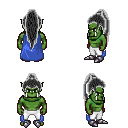
a pixel art fantasy rpg character, male body template, orc, green skin, blue cape, white pants, gray extra-long topknot hairstyle, metal boots, four views (front, back, left, right), 2x2 character sprite sheet, small pixel art, hard edges, no anti-aliasing